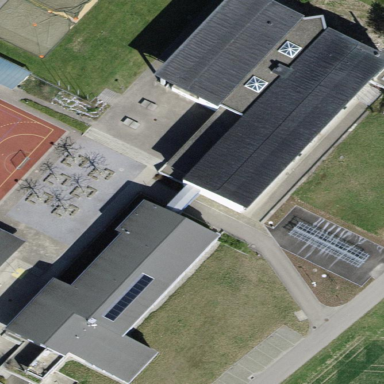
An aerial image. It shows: School building.